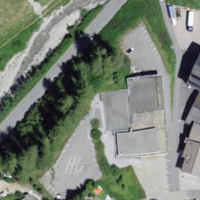
EUNIS habitat code: 54
Species observed at this site:
Rumex alpinus